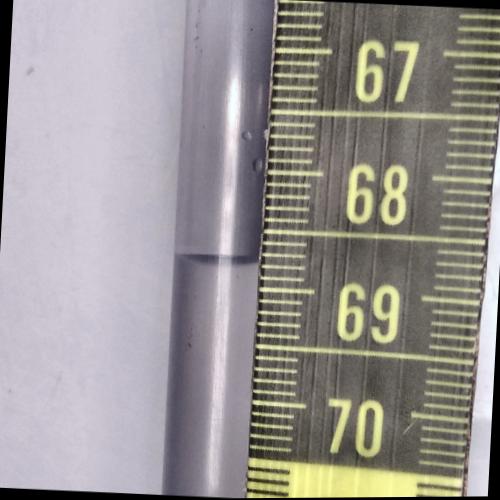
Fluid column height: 68.8 cm